Field crop: maize
Growth stage: 2
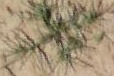
Species: salsola